Field crop: tomato
Growth stage: 1
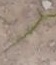
Species: cyperus